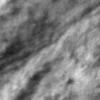
Label: no_change